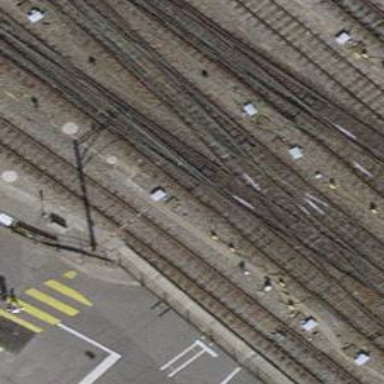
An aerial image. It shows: Railway switch.